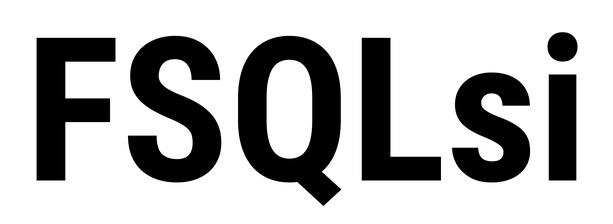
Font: Roboto_Condensed_Bold